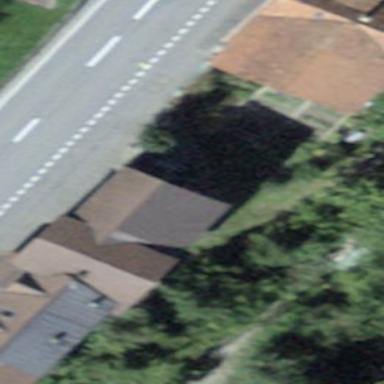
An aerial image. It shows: Garage building.